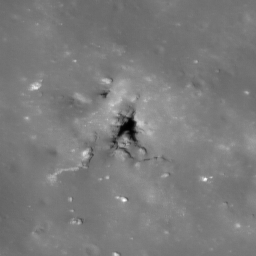
Pit: Copernicus 7
Host crater: Copernicus
Host type: impact_melt
Lunar coordinates: latitude 10.076, longitude 340.027